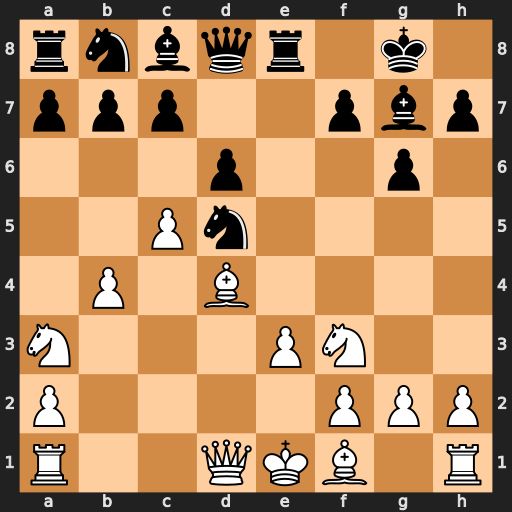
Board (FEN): rnbqr1k1/ppp2pbp/3p2p1/2Pn4/1P1B4/N3PN2/P4PPP/R2QKB1R
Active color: w
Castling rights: KQ
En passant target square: -
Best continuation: Bxg7 Nxe3 fxe3